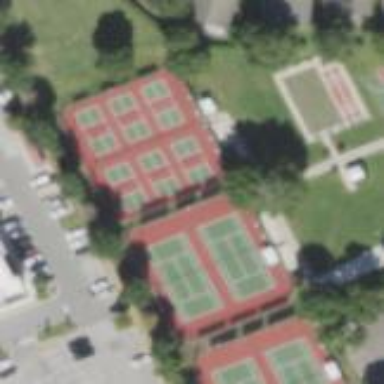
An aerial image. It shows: Tennis court on the leisure land pitch.